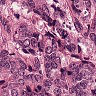
Metastatic tissue present: yes